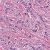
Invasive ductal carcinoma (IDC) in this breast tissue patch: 1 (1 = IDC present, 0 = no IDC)